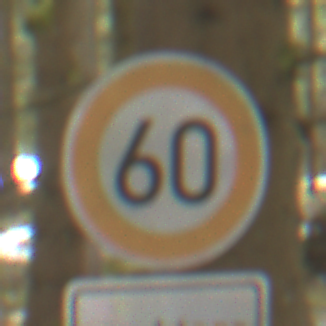
Verkehrszeichen: Geschwindigkeit60
Zusatzzeichen unten: ZeitangabenMitBeschraenkungAufWochentage1
Umgebung: Outdoor, Nature
Tageszeit: MorningAfternoon
Wetter: Overcast
Licht: Natural
Jahreszeit: Winter
Kontrast: LowContrast